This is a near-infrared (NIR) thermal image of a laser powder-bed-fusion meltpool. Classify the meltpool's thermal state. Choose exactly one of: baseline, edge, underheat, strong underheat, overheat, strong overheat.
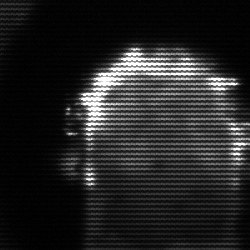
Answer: baseline